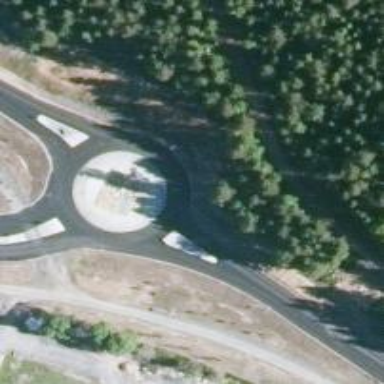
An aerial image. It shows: Tertiary road with asphalt surface leading to roundabout.